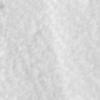
Label: no_change